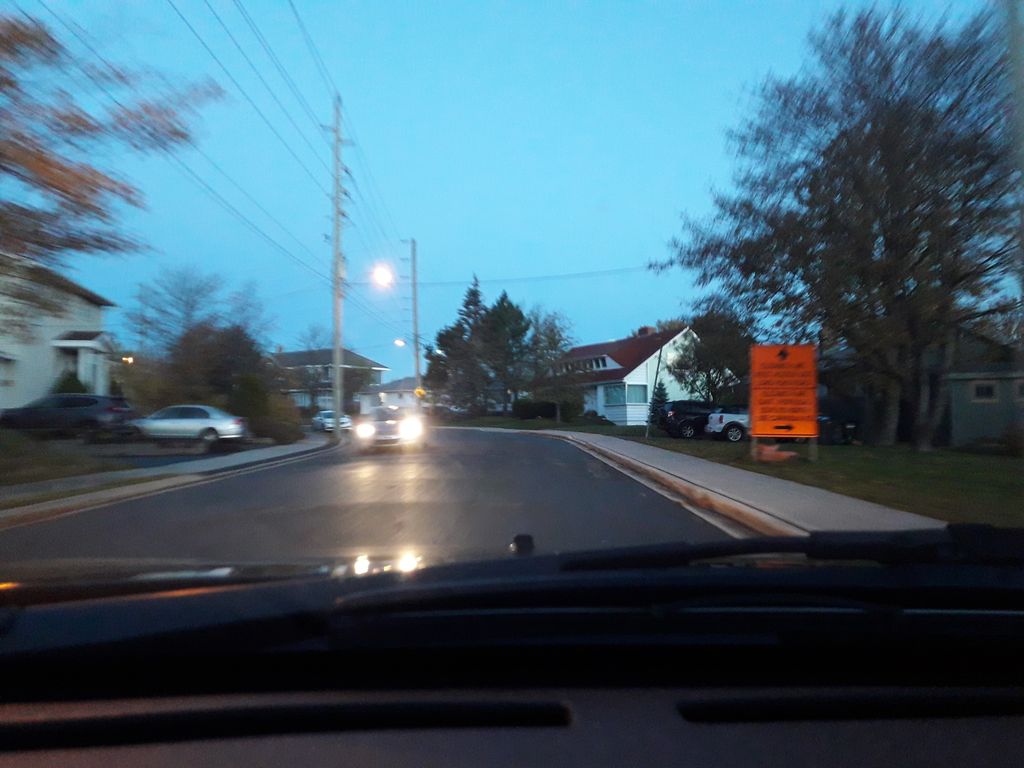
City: st_johns